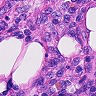
Metastatic tissue present: no